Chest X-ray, PA view. Patient: 73 years old, sex F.
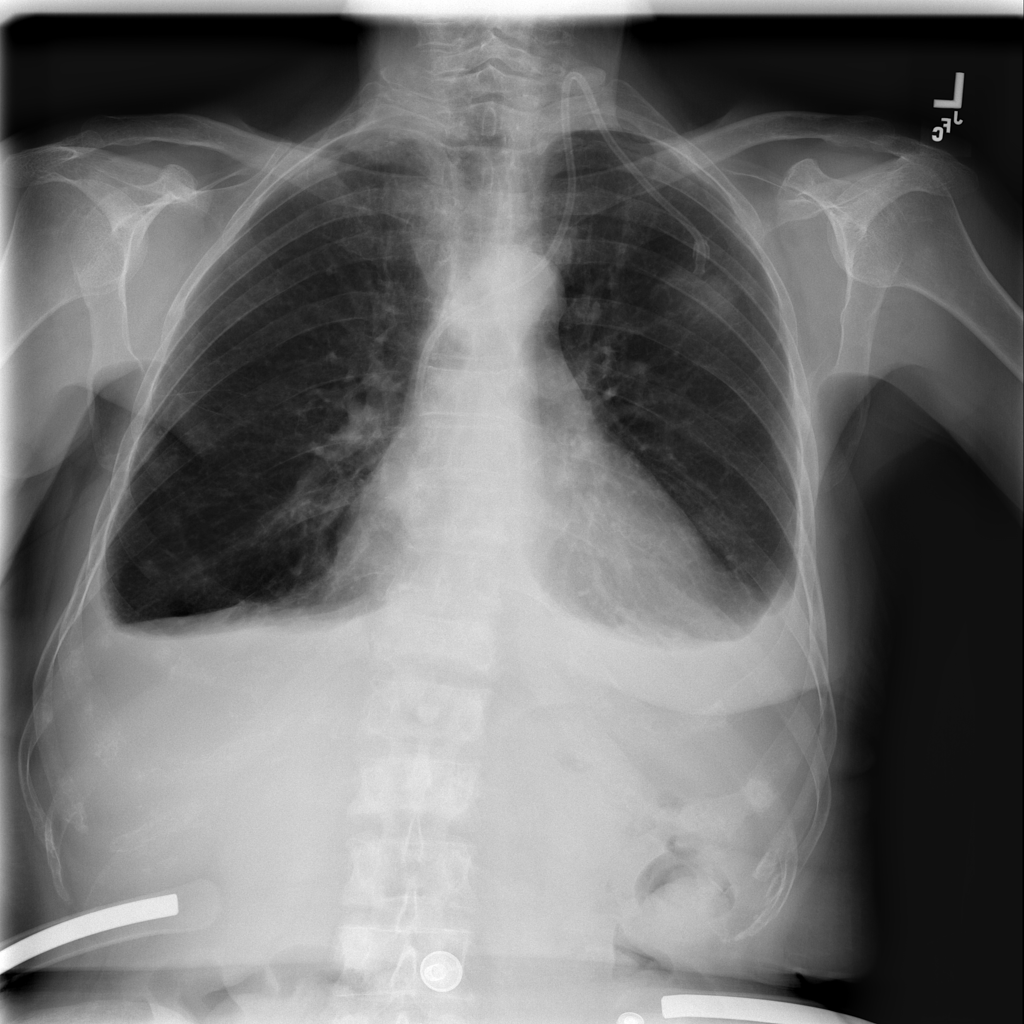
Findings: Effusion, Fibrosis